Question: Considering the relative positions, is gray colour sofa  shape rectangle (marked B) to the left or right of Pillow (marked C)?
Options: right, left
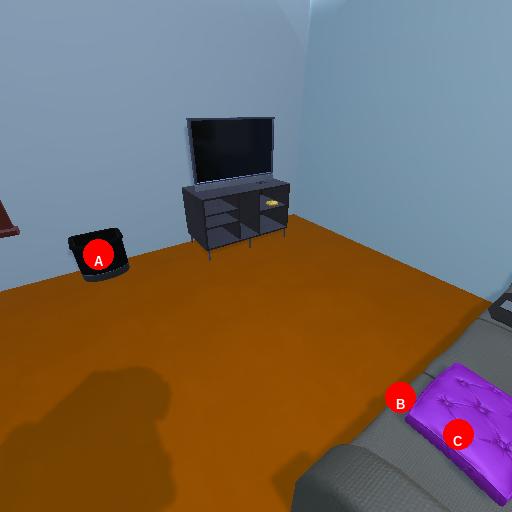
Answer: right